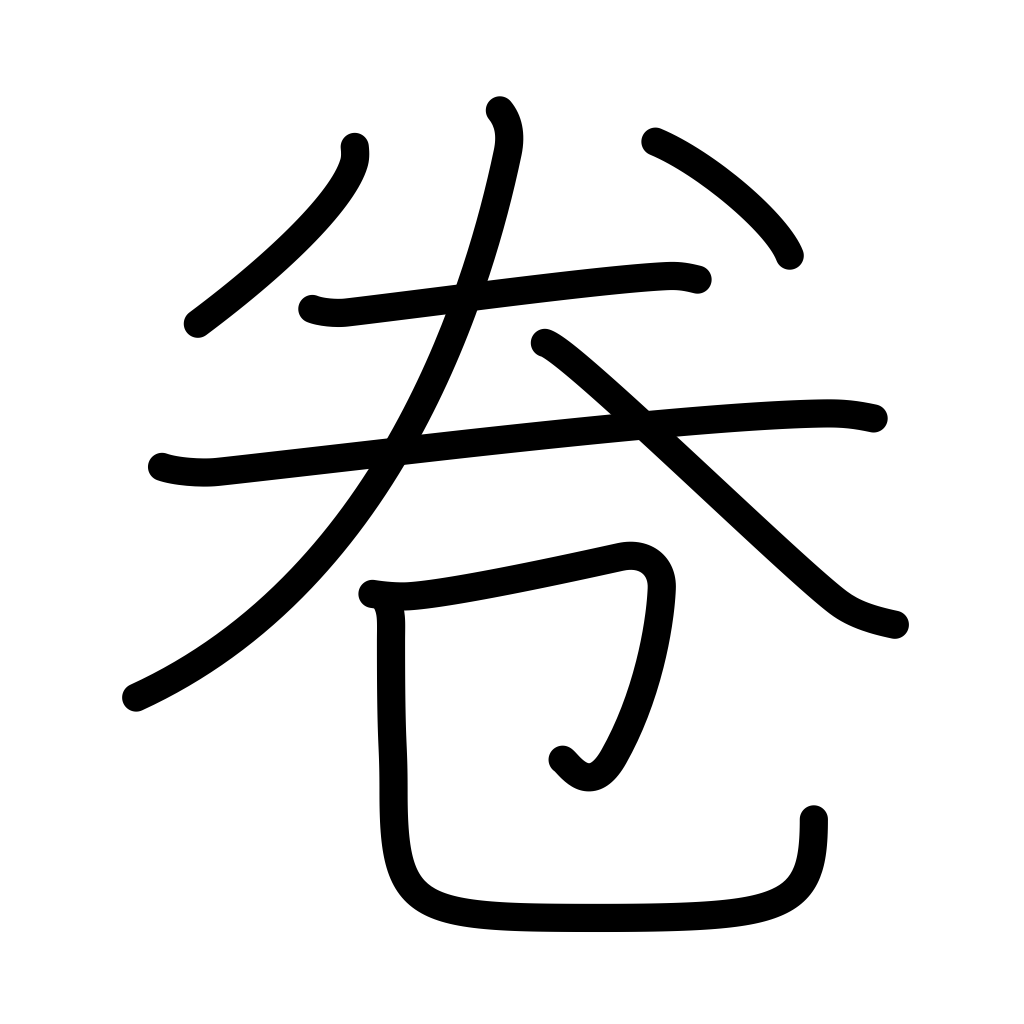
Meaning: volume, book, part